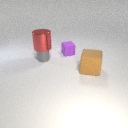
small purple rubber cube behind small gray metal cylinder